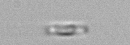
Label: Bacillariophyceae